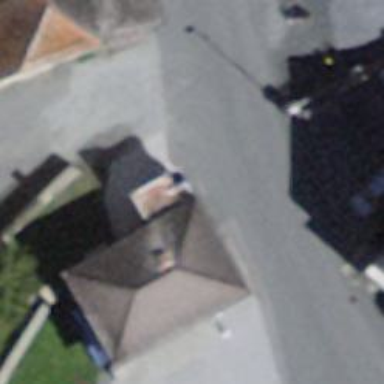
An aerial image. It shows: Post box.